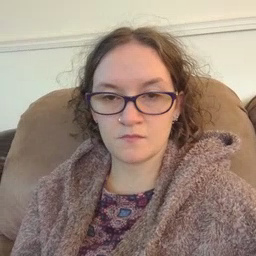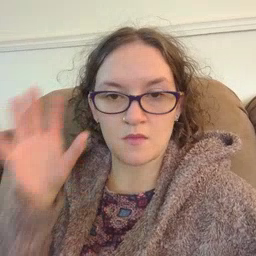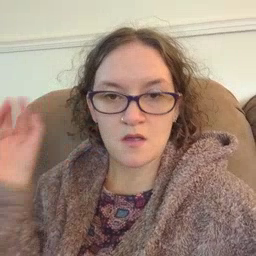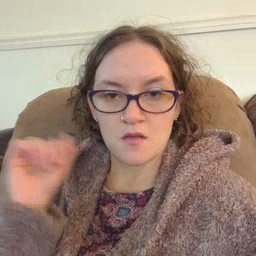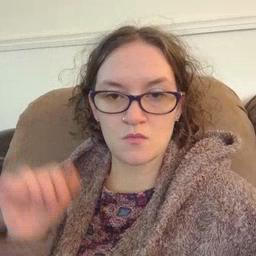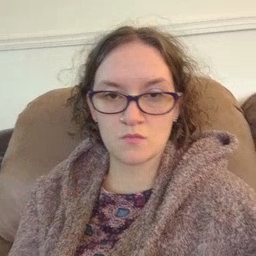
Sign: loud